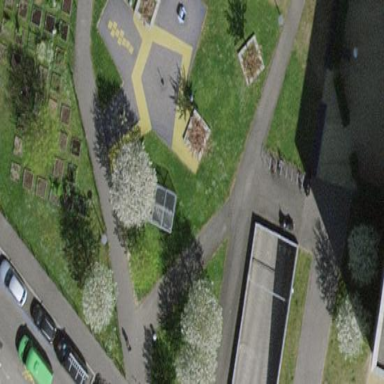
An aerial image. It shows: Playground area for leisure land.